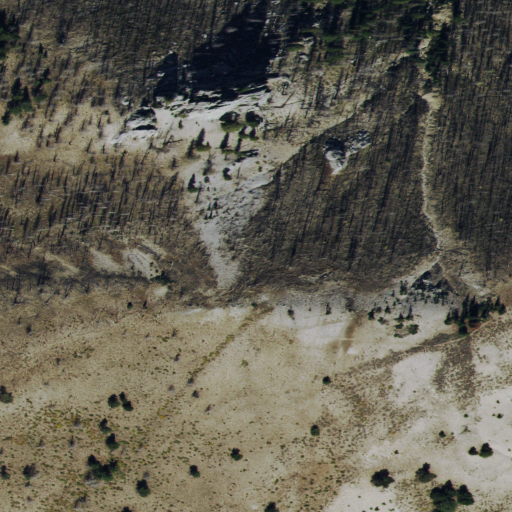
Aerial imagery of mountain in Idaho named Sheep Mountain containing shrub and grassland